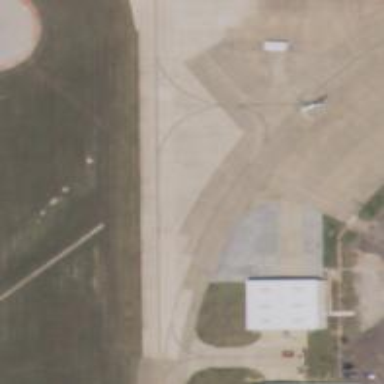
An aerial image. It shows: View of taxiway at the airport.